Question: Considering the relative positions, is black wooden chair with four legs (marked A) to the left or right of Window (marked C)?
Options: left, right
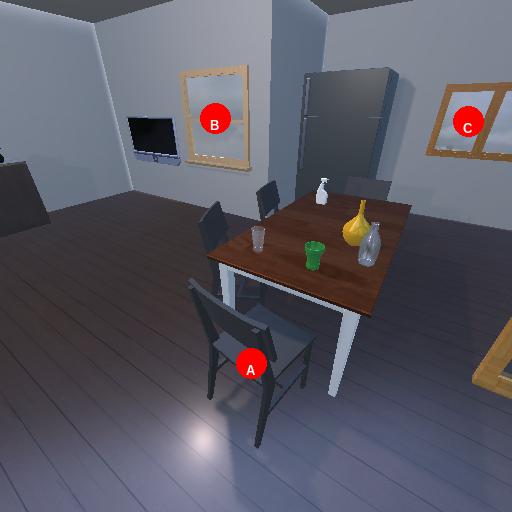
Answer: left